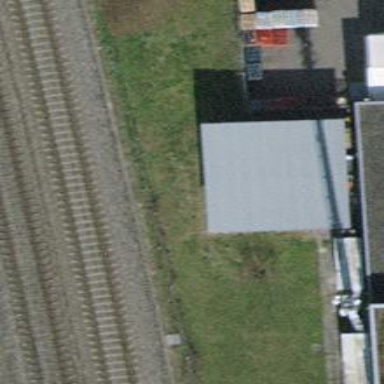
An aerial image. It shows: View of roof of building.